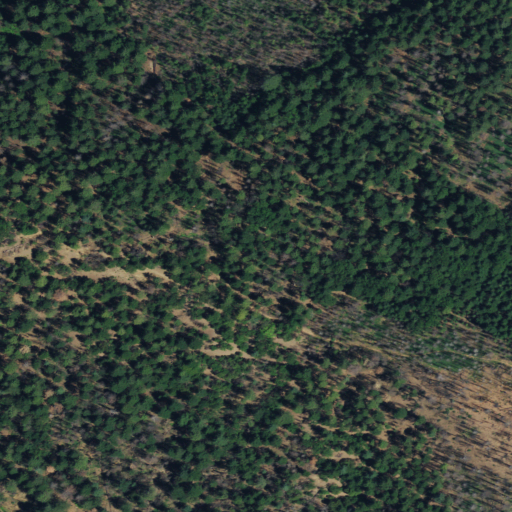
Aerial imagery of ridge(s) in California named Mosquito Creek Ridge containing shrub, evergreen forest, and grassland